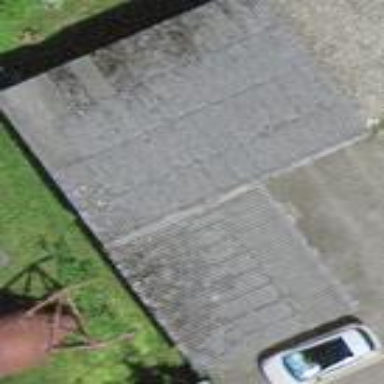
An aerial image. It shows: Garage.